Field crop: tomato
Growth stage: 1
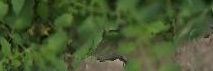
Species: tomato